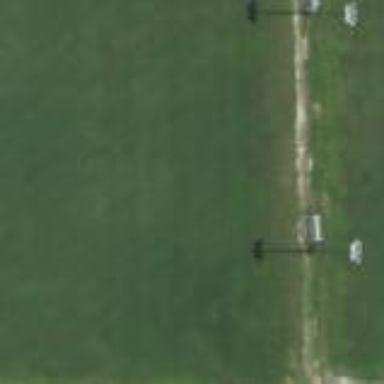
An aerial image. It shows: Soccer pitch for outdoor sports and leisure activities.